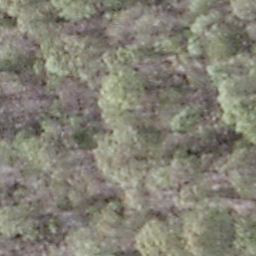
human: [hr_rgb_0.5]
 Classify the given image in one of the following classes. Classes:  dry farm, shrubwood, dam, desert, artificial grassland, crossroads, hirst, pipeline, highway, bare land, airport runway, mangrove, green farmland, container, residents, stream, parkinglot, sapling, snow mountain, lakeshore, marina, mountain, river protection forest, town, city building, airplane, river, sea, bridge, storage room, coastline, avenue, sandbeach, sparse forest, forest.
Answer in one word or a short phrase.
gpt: shrubwood